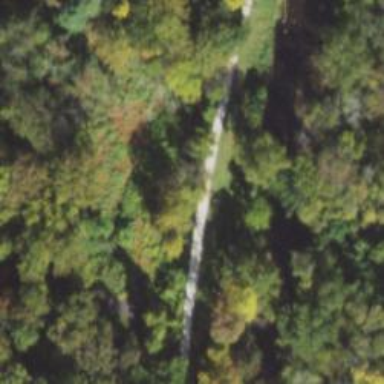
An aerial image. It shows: Culvert tunnel.